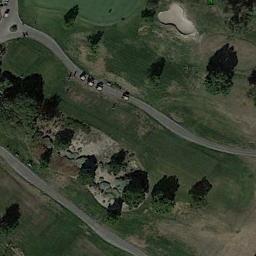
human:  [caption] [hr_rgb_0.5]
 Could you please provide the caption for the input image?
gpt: There are several roads beside the golf course .

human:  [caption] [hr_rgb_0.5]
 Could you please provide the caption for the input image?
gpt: There are two parallel paths from top left to bottom right .

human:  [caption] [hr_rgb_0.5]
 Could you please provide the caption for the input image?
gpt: The golf course has some fairways, Roads, Barrier trees and a sandpit .

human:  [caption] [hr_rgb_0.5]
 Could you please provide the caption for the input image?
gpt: There is a bunker and a few paths on the large green lawn in the golf course and many trees .

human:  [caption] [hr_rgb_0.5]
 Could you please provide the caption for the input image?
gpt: There are two paths on the golf course .